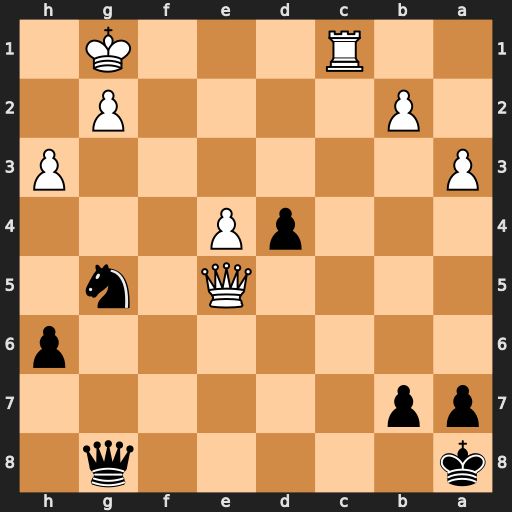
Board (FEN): k5q1/pp6/7p/4Q1n1/3pP3/P6P/1P4P1/2R3K1
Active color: b
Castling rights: -
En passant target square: -
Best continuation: Nf3+ Kh1 Nxe5